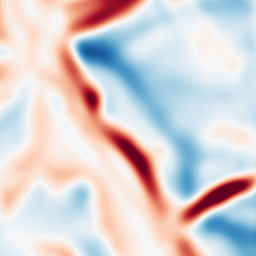
Category: multiscale
Decomposition family: log
Decomposition parameters: sigma: 10
Upsampling method: quintic
Upsampling parameters: scale: 4
Upsampling scale: 4